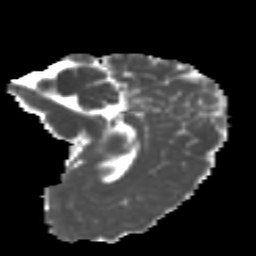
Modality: MD
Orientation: sagittal
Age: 12
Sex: male
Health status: ill
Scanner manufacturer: ge
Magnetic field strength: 3 T
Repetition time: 6.752 s
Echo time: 0.079 s